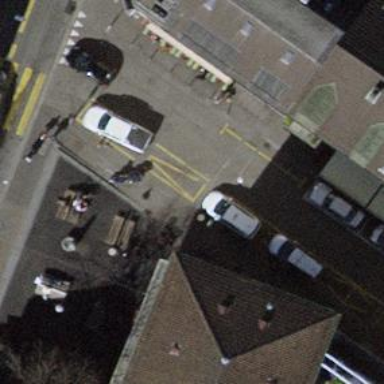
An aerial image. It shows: Taxi stand.